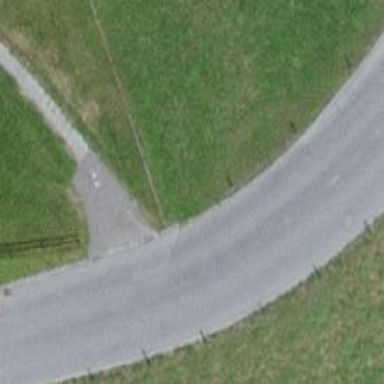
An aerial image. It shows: Unclassified road with asphalt surface.